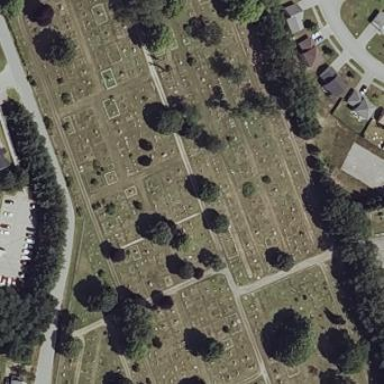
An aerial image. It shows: Cemetery.